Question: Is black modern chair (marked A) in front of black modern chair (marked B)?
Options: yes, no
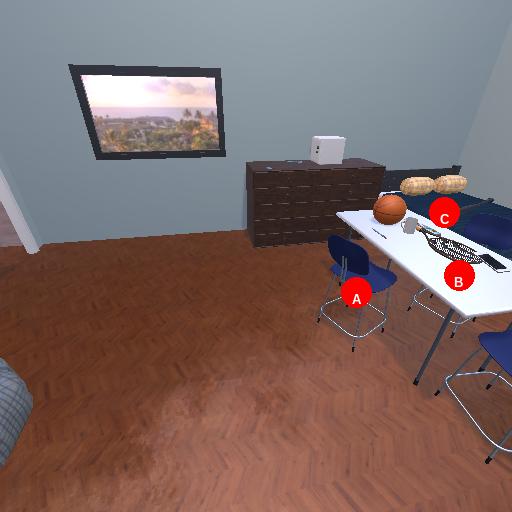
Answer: yes